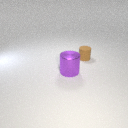
large purple metal cylinder in front of small brown rubber cylinder